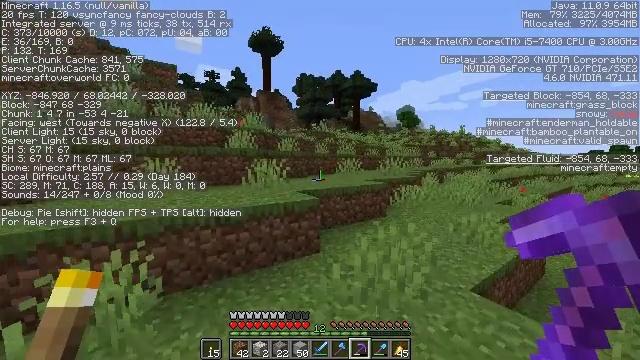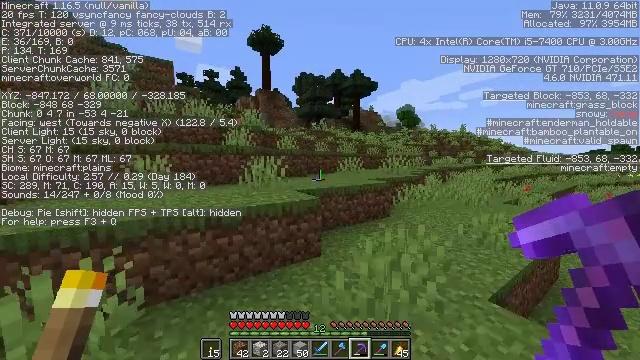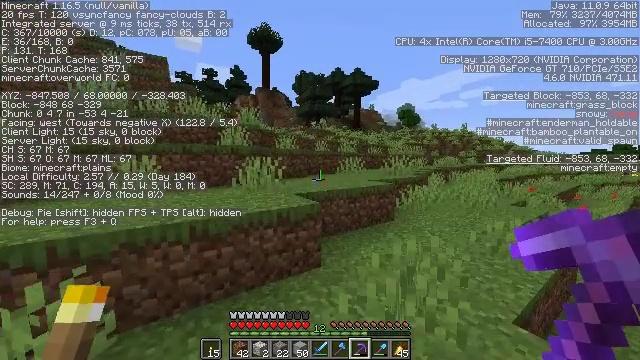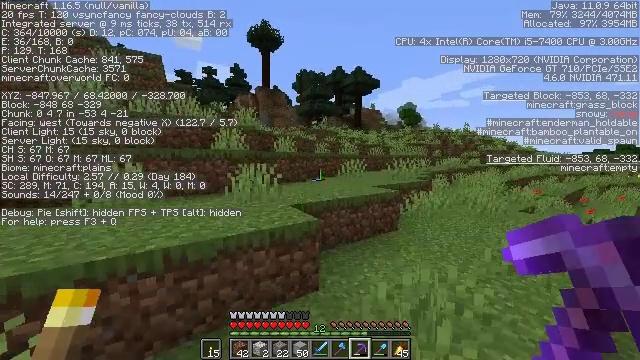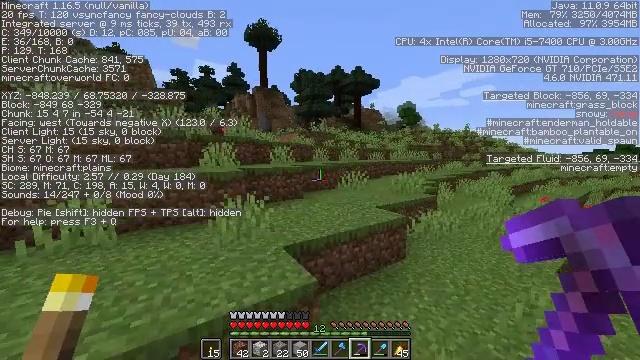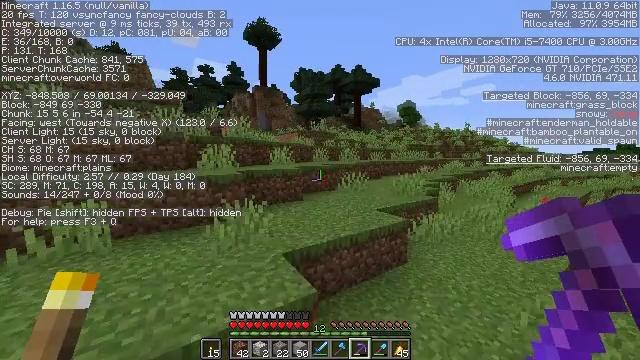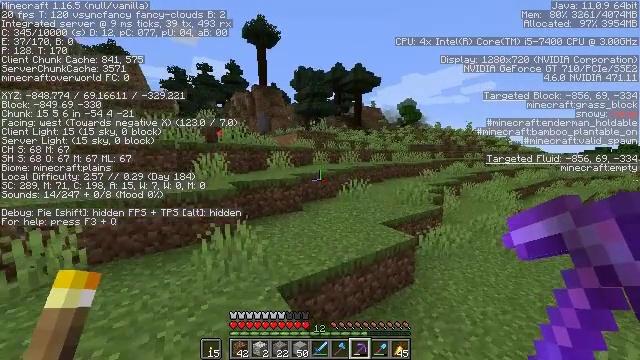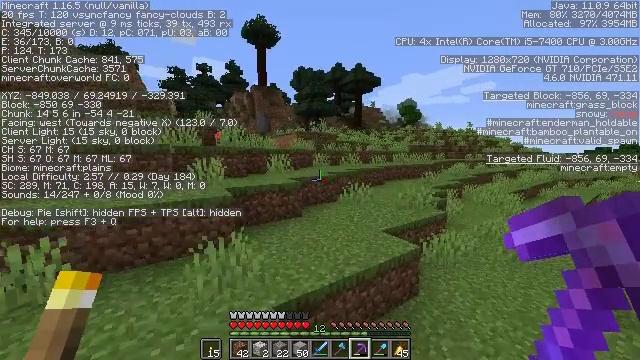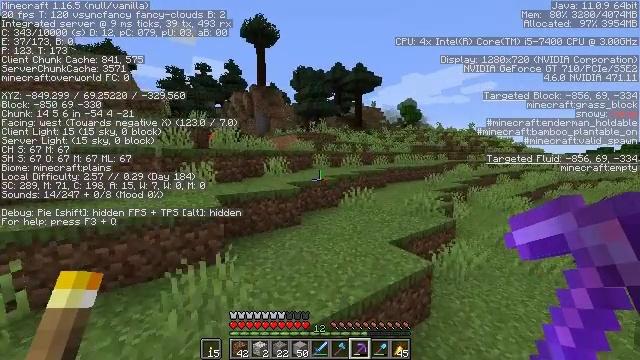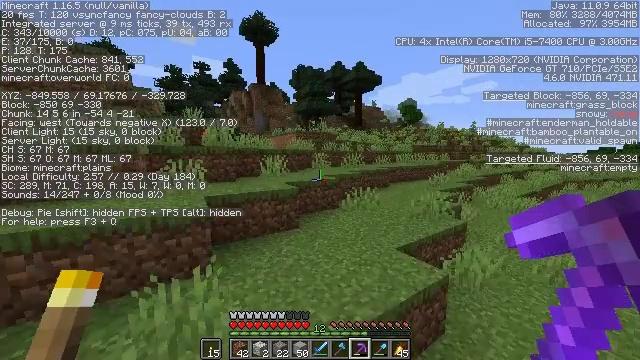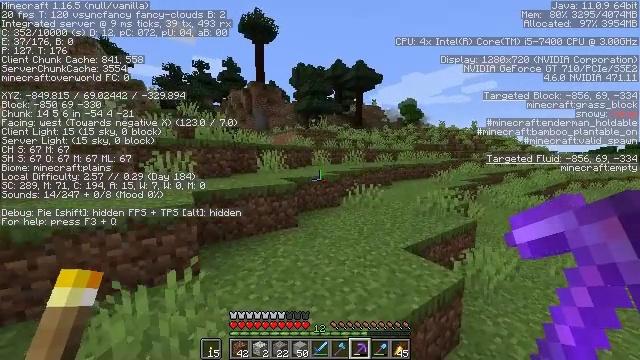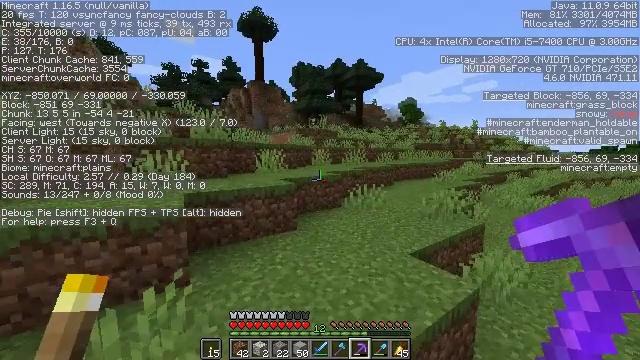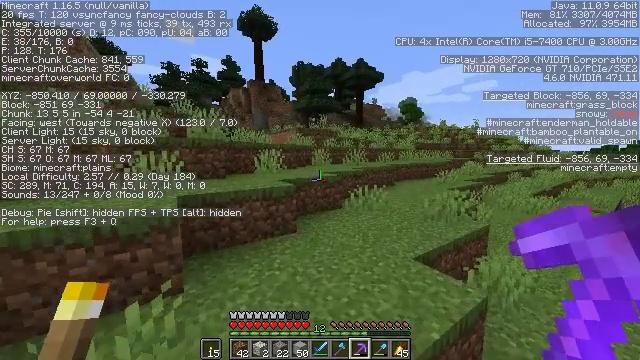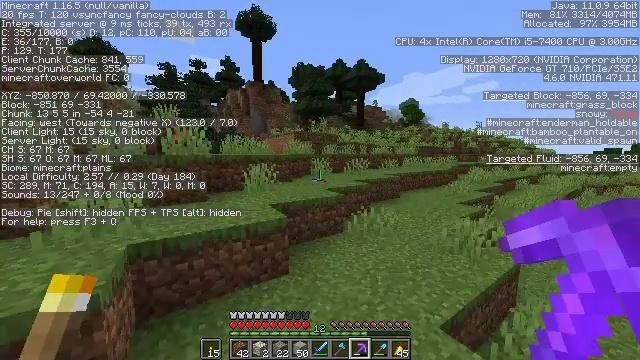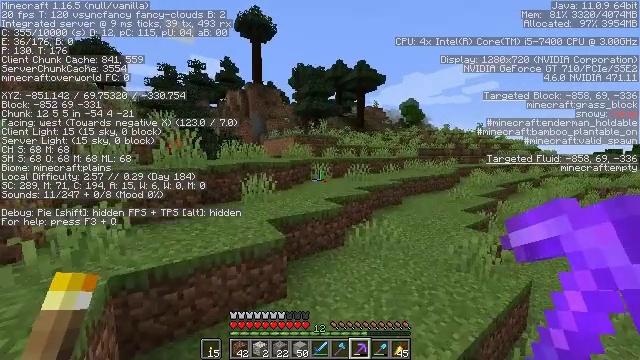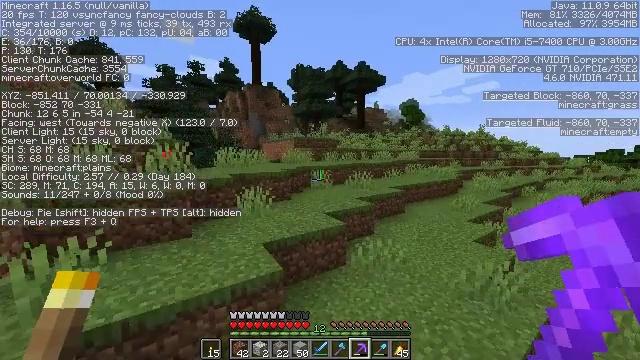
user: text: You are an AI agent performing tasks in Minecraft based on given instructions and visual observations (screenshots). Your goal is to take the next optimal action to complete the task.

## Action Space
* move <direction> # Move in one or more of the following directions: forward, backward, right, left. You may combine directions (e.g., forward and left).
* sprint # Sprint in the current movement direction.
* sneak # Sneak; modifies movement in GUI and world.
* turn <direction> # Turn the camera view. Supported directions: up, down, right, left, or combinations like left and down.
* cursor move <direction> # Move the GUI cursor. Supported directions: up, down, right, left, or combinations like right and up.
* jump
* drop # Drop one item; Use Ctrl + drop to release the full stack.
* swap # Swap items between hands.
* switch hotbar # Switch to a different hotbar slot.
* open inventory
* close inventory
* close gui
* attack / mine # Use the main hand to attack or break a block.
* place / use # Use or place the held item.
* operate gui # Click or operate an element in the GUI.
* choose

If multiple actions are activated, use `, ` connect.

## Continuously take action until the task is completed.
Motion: motion action
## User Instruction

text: Harvest grass block to clear the area.
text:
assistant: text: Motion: move forward, jump
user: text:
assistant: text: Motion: move forward, jump
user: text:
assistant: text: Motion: move forward, jump
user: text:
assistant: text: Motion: move forward, sprint, jump
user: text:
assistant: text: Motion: move forward, sprint, jump
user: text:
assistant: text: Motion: move forward, sprint, jump
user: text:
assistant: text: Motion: move forward, sprint, jump
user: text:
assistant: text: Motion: move forward, sprint, jump
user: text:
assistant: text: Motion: move forward, sprint, jump
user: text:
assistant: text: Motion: move forward, jump
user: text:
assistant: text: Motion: move forward, jump
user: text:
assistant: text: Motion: move forward, jump
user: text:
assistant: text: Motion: move forward, jump
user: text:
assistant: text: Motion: move forward, jump
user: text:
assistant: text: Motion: move forward, sprint, jump
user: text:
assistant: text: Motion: move forward, sprint, jump
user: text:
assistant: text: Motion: move forward, sprint, jump
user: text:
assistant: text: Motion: move forward, sprint, jump
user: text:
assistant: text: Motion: move forward, sprint, jump
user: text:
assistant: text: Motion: move forward, jump
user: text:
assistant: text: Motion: move forward, jump
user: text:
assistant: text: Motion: move forward, jump
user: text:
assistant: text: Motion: move forward, jump
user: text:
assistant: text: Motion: move forward, jump
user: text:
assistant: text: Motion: move forward, jump
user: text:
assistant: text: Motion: move forward, jump
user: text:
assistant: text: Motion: move forward, jump
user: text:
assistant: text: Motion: move forward, jump
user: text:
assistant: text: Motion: move forward, jump
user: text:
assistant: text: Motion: move forward, jump